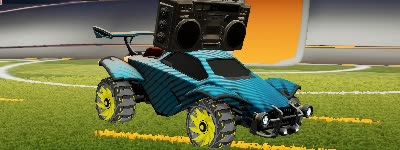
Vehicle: octane